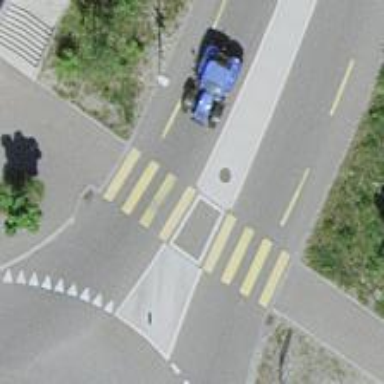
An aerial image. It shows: Zebra crossing on the road.